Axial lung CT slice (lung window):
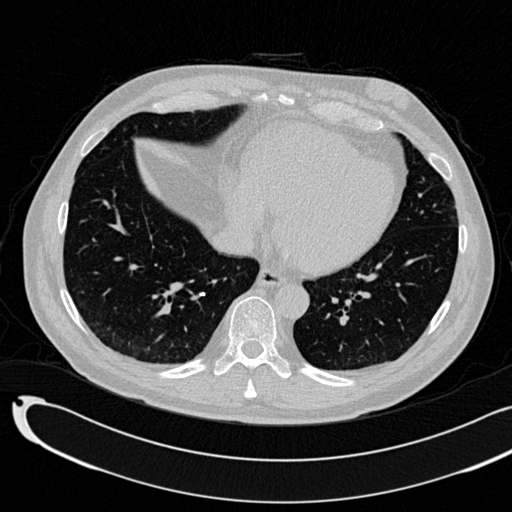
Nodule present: no